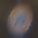
Verkehrszeichen: Geschwindigkeit70
Umgebung: Outdoor, Nature
Tageszeit: SunriseSunset
Wetter: PartlyCloudy
Licht: Natural
Jahreszeit: NotSpecified
Kontrast: LowContrast